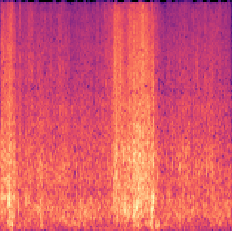
Sound class: Sea waves